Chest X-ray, AP view. Patient: 31 years old, sex F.
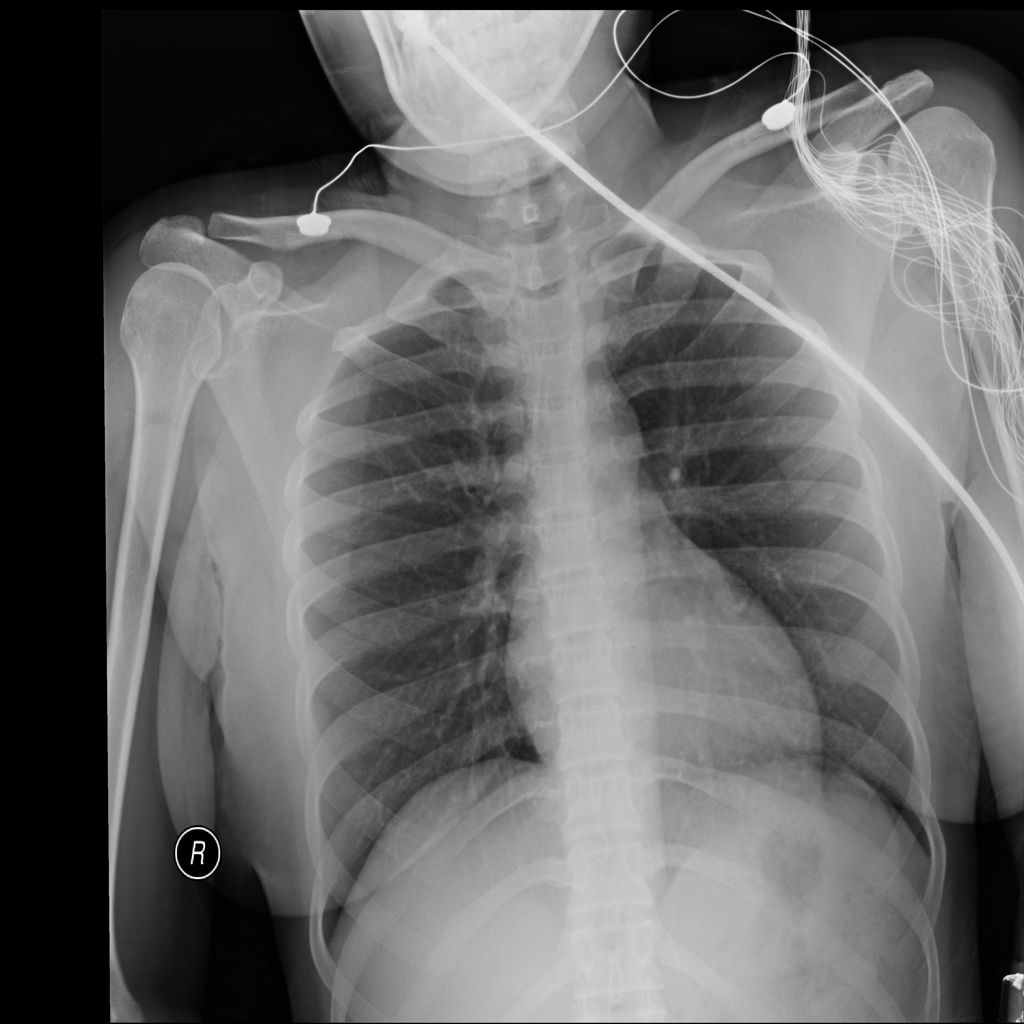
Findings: No Finding